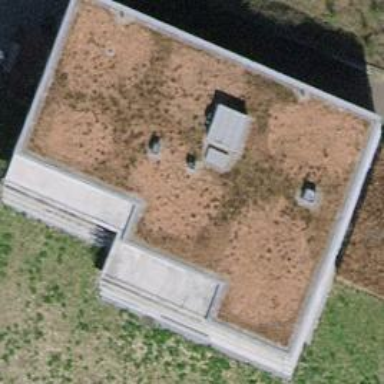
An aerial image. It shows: Flat roofed apartment building.